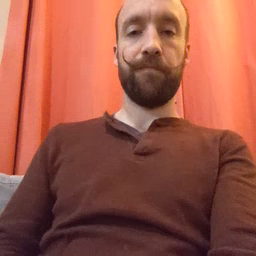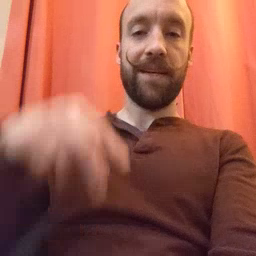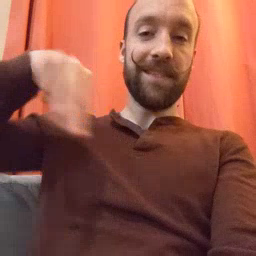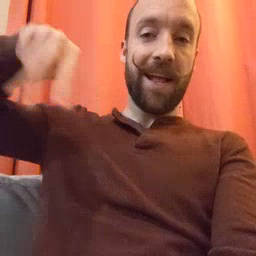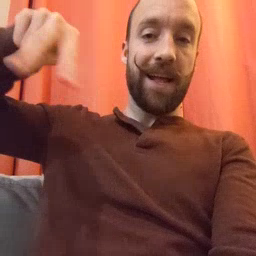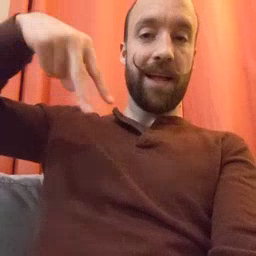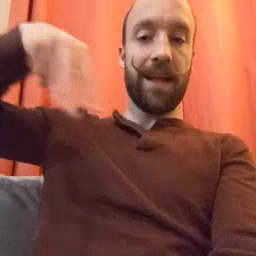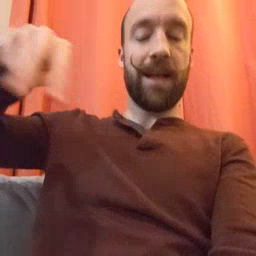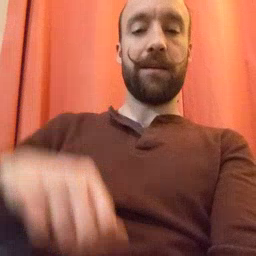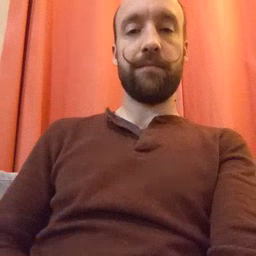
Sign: dance